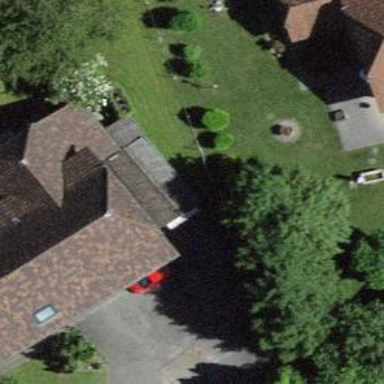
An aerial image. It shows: Garage building.